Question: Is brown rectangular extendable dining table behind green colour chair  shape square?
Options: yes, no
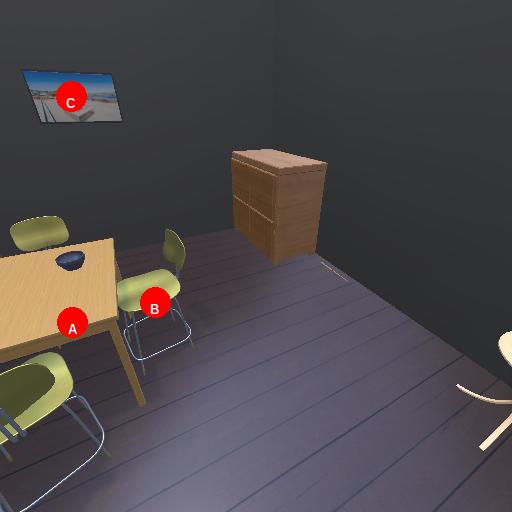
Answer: yes